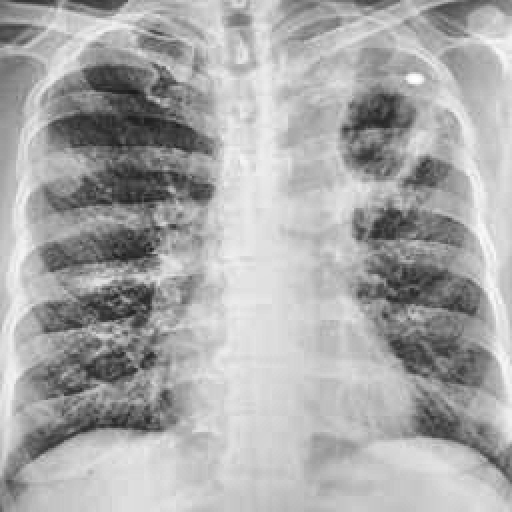
Finding: TUBERCULOSIS